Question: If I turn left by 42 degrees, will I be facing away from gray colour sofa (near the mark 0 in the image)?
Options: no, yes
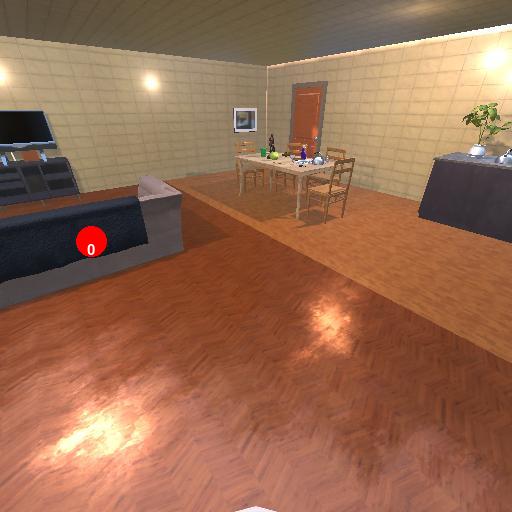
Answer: no